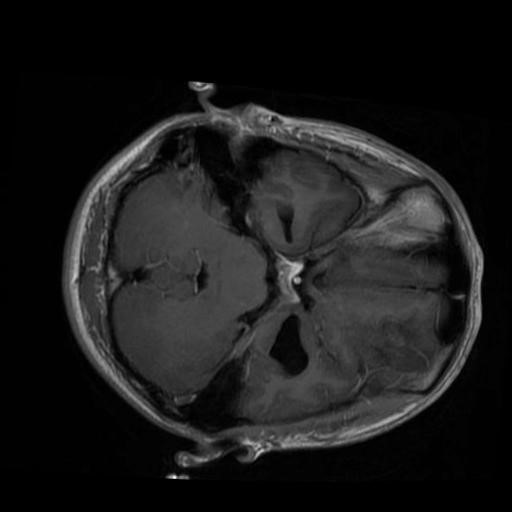
Label: brain_glioma